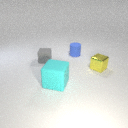
small blue rubber cylinder behind small gray rubber cube